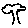
Label: tree